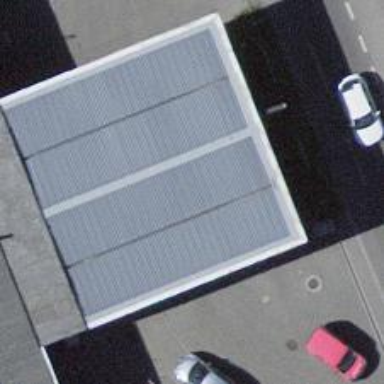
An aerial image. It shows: Fuel station.